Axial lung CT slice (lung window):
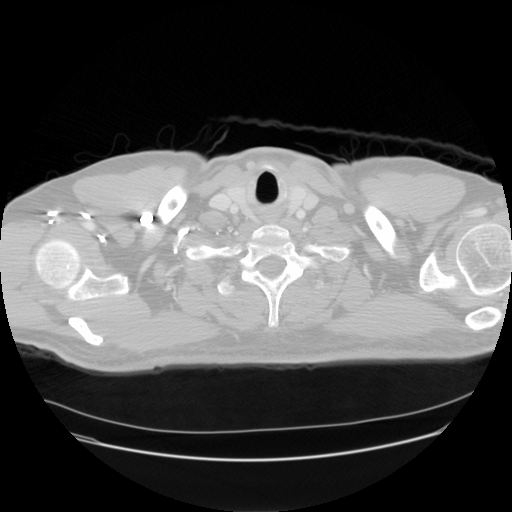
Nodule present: no